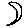
Label: moon